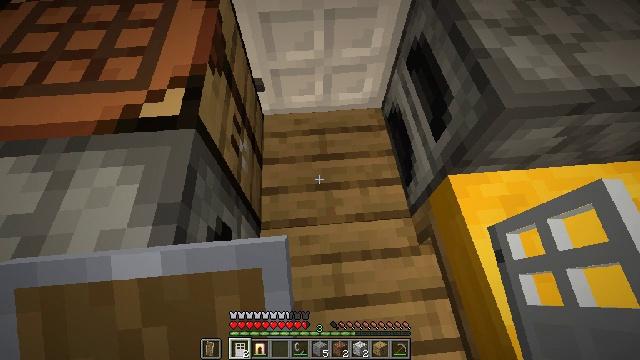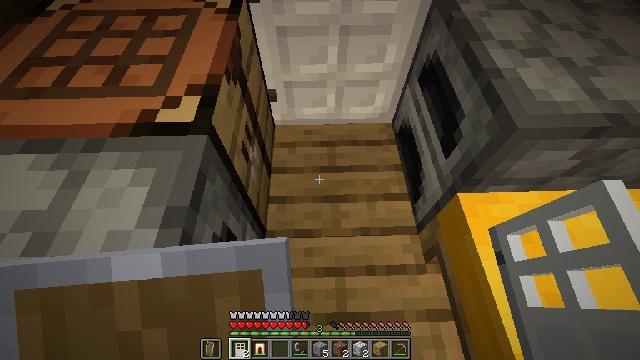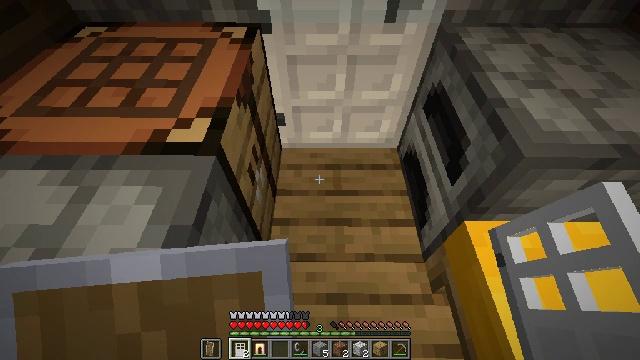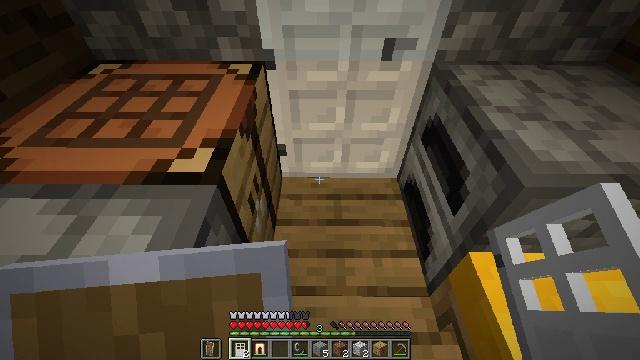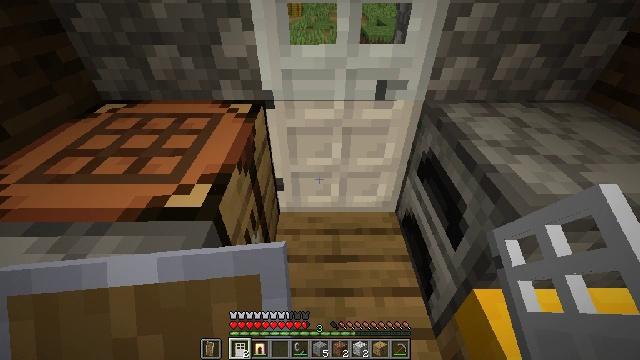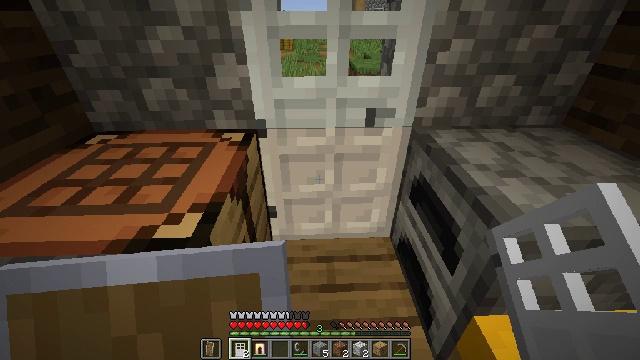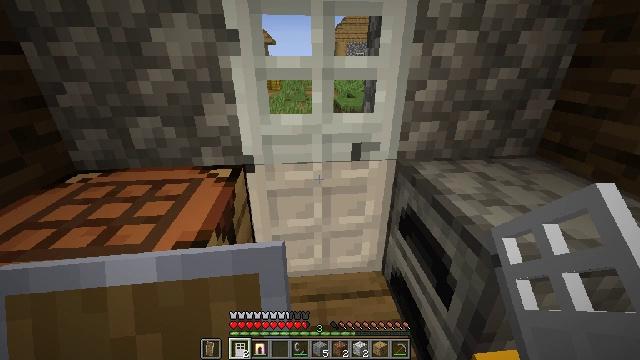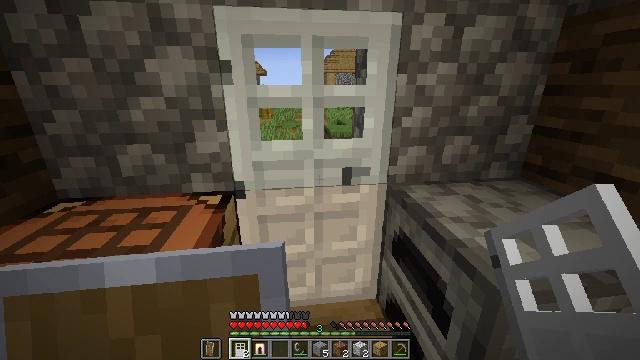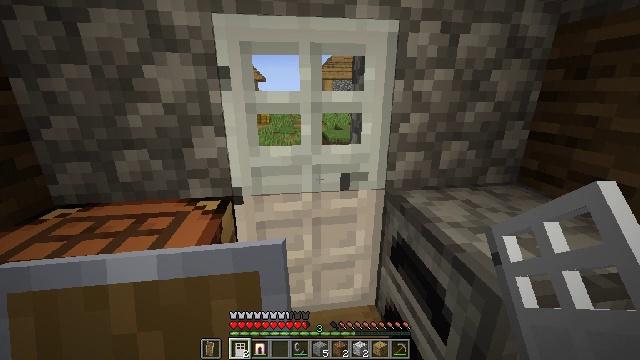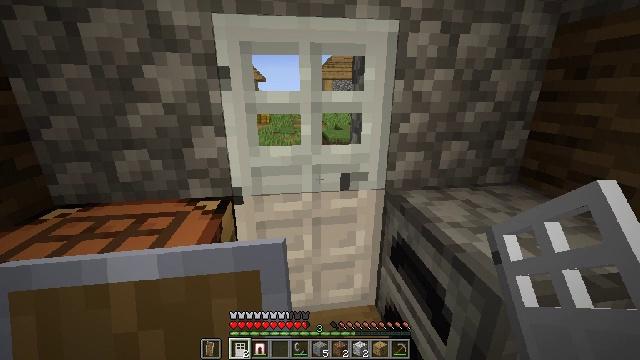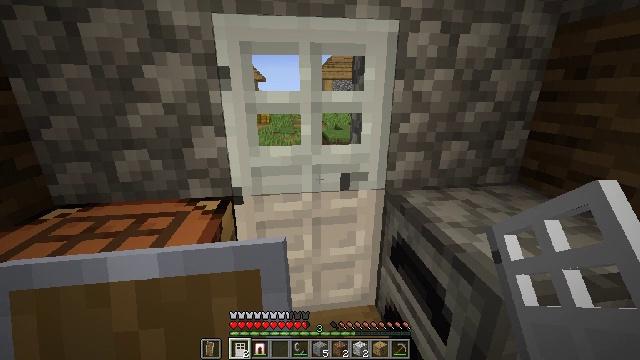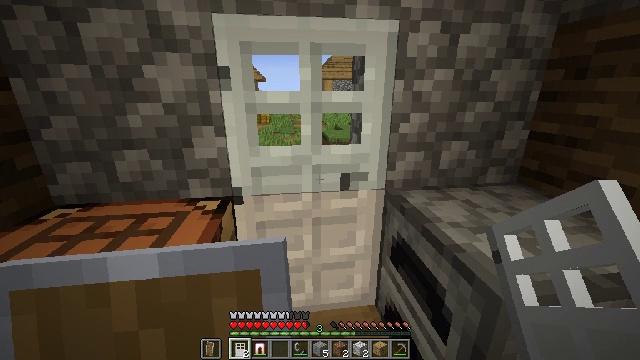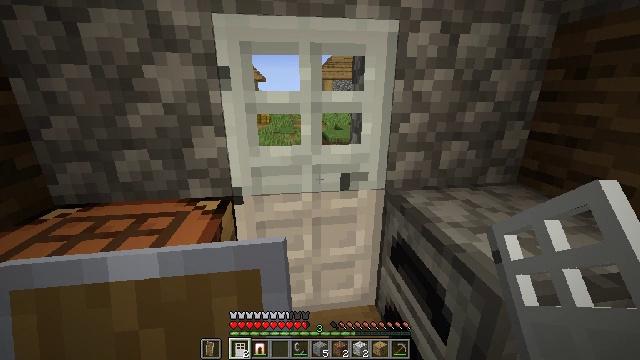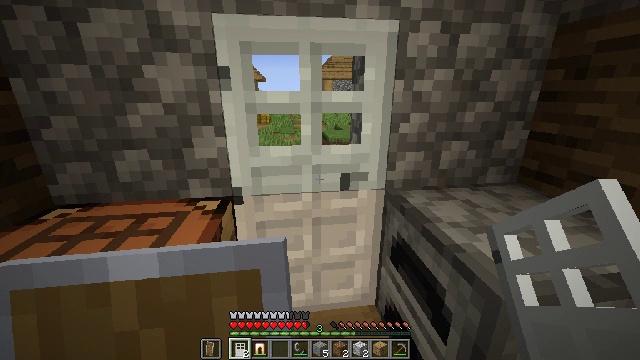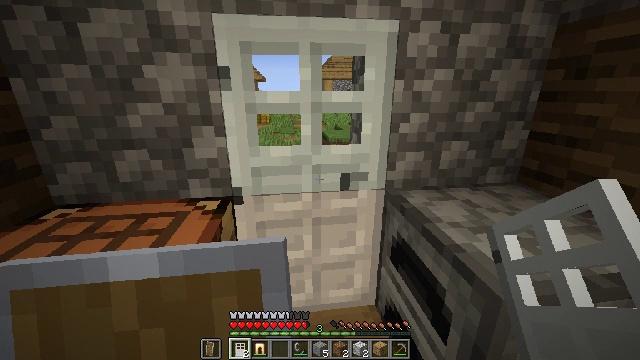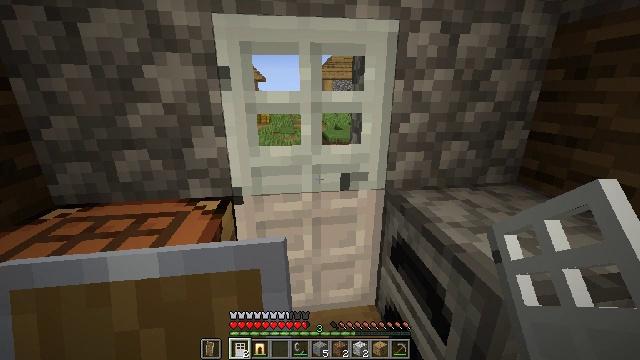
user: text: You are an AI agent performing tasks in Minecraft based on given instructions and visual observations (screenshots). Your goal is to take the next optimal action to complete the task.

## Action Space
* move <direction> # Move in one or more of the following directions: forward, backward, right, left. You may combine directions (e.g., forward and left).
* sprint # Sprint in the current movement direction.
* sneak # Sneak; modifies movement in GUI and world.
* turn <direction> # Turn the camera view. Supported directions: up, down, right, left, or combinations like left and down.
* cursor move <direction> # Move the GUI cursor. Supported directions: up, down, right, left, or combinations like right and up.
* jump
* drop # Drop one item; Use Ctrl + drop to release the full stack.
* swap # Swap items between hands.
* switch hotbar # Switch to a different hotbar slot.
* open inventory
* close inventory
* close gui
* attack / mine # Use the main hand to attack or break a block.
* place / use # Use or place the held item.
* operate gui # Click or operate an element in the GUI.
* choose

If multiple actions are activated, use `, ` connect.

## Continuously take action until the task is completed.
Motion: motion action
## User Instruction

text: Interact with the crafting table to make a heavy weighted pressure plate.
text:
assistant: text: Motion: turn left and up
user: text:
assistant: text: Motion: turn left and up
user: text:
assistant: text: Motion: turn up
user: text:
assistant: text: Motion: turn up
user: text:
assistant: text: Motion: turn right and up
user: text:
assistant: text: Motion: turn right and up
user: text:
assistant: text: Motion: turn right and up
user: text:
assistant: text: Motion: turn up
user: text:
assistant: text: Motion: no_op
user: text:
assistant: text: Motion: no_op
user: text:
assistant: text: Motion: no_op
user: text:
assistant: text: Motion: no_op
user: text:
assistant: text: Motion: no_op
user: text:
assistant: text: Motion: no_op
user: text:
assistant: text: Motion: no_op
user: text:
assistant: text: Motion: no_op
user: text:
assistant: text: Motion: no_op
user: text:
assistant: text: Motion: no_op
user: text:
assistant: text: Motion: no_op
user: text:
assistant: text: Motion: no_op
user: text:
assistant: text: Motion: use / place
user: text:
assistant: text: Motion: use / place
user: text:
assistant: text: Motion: use / place
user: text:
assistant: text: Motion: use / place
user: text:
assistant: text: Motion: use / place
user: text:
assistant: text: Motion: no_op
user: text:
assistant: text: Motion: no_op
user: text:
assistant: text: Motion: no_op
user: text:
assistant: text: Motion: no_op
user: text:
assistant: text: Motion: no_op